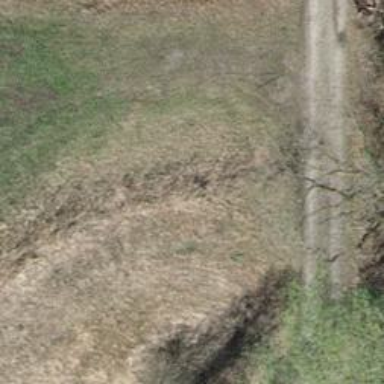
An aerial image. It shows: Culvert tunnel that serves as drain for the waterway.